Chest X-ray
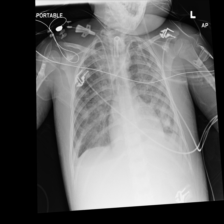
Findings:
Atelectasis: negative
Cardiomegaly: negative
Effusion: positive
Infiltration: positive
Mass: negative
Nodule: negative
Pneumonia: negative
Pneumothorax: negative
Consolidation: negative
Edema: positive
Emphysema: negative
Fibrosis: negative
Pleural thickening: negative
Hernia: negative